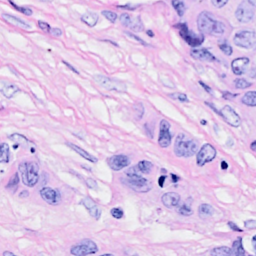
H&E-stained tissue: Breast